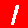
Digit: 1